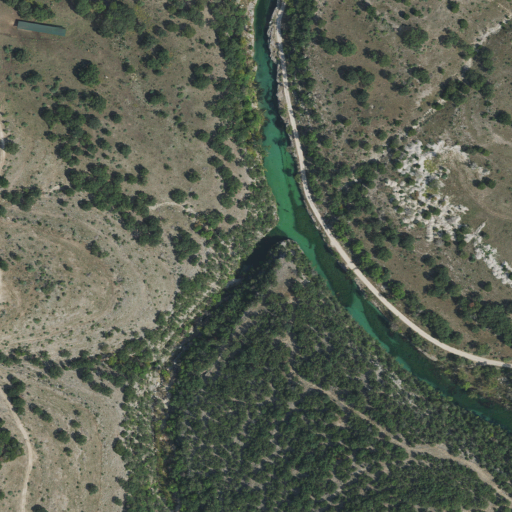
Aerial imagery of valley in Texas named Bee Cave Hollow containing shrub, evergreen forest, deciduous forest, and open water